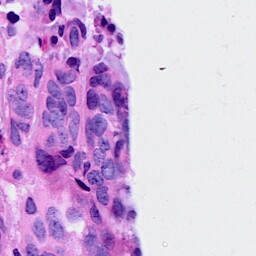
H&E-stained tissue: Breast